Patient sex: F
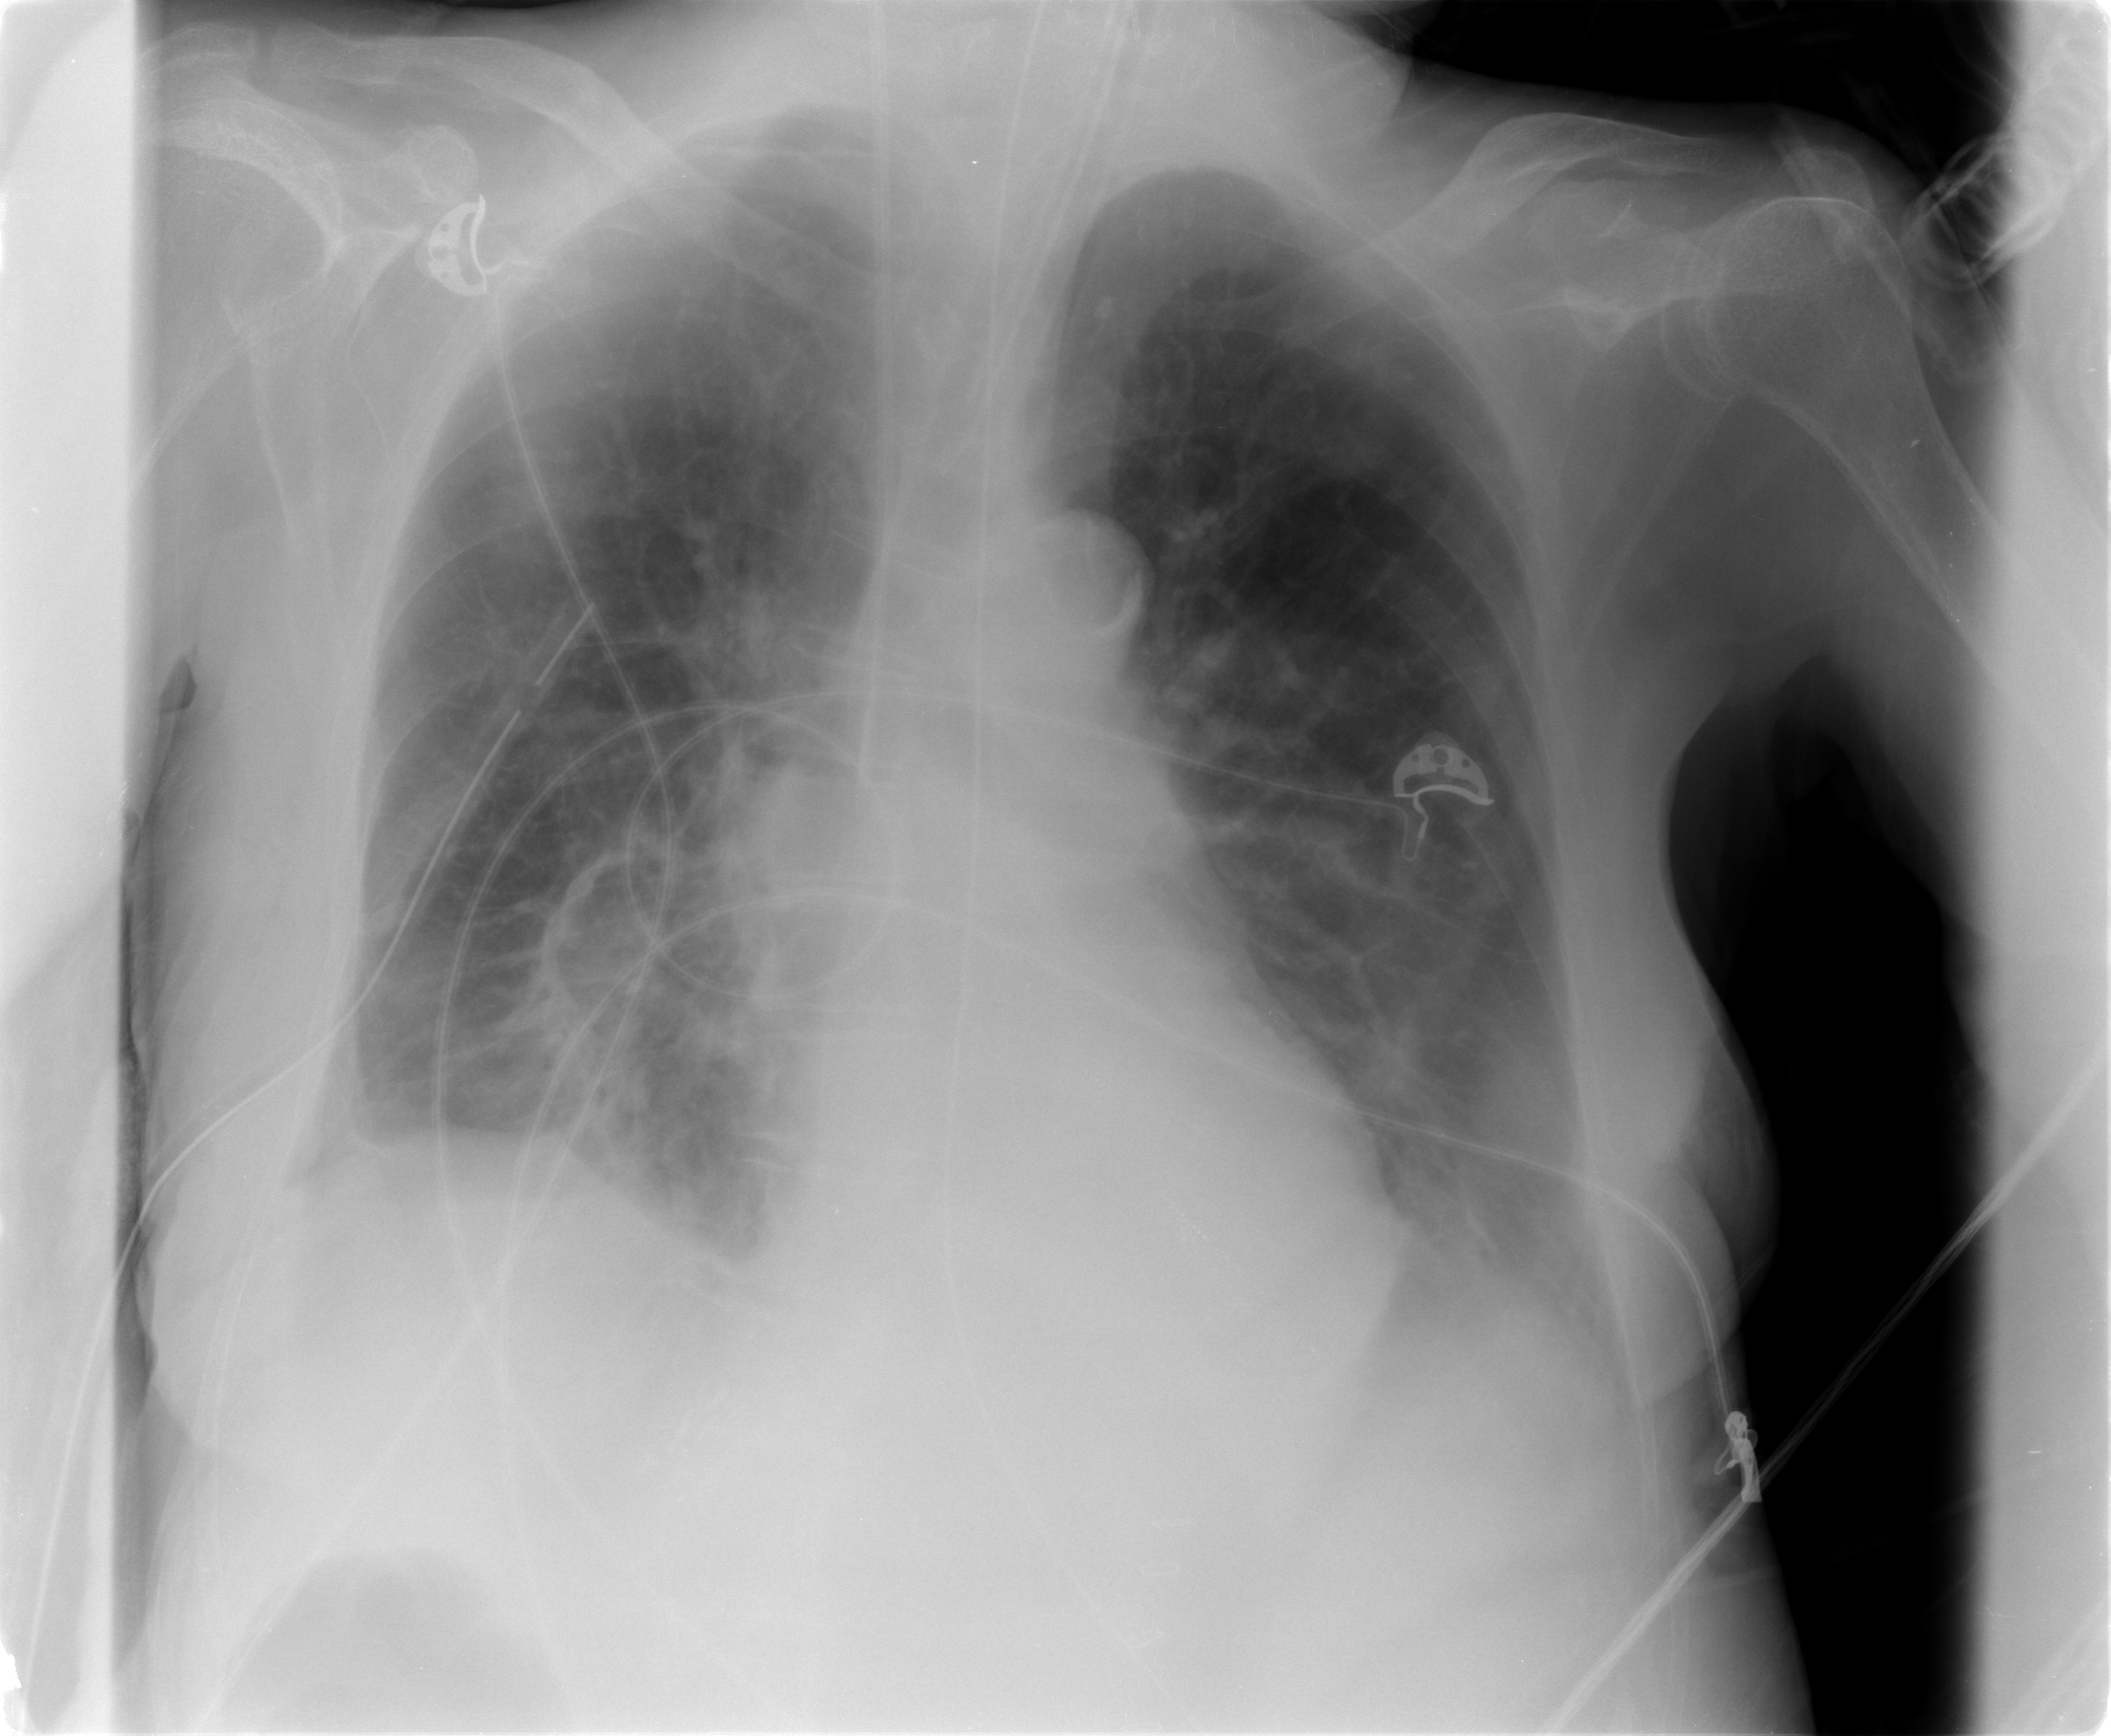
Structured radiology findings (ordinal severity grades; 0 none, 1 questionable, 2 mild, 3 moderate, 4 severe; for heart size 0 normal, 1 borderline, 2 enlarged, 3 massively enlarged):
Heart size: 0
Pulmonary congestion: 0
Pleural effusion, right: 1
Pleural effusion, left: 1
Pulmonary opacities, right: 1
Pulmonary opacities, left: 0
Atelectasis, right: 2
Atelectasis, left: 2